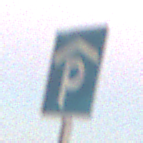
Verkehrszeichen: Parkhaus
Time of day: SunriseSunset
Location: Outdoor (Nature)
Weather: Clear
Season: NotSpecified
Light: Natural